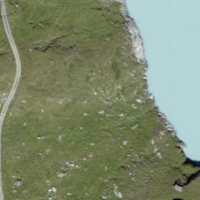
EUNIS habitat code: 14
Species observed at this site:
Marmota marmota